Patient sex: F
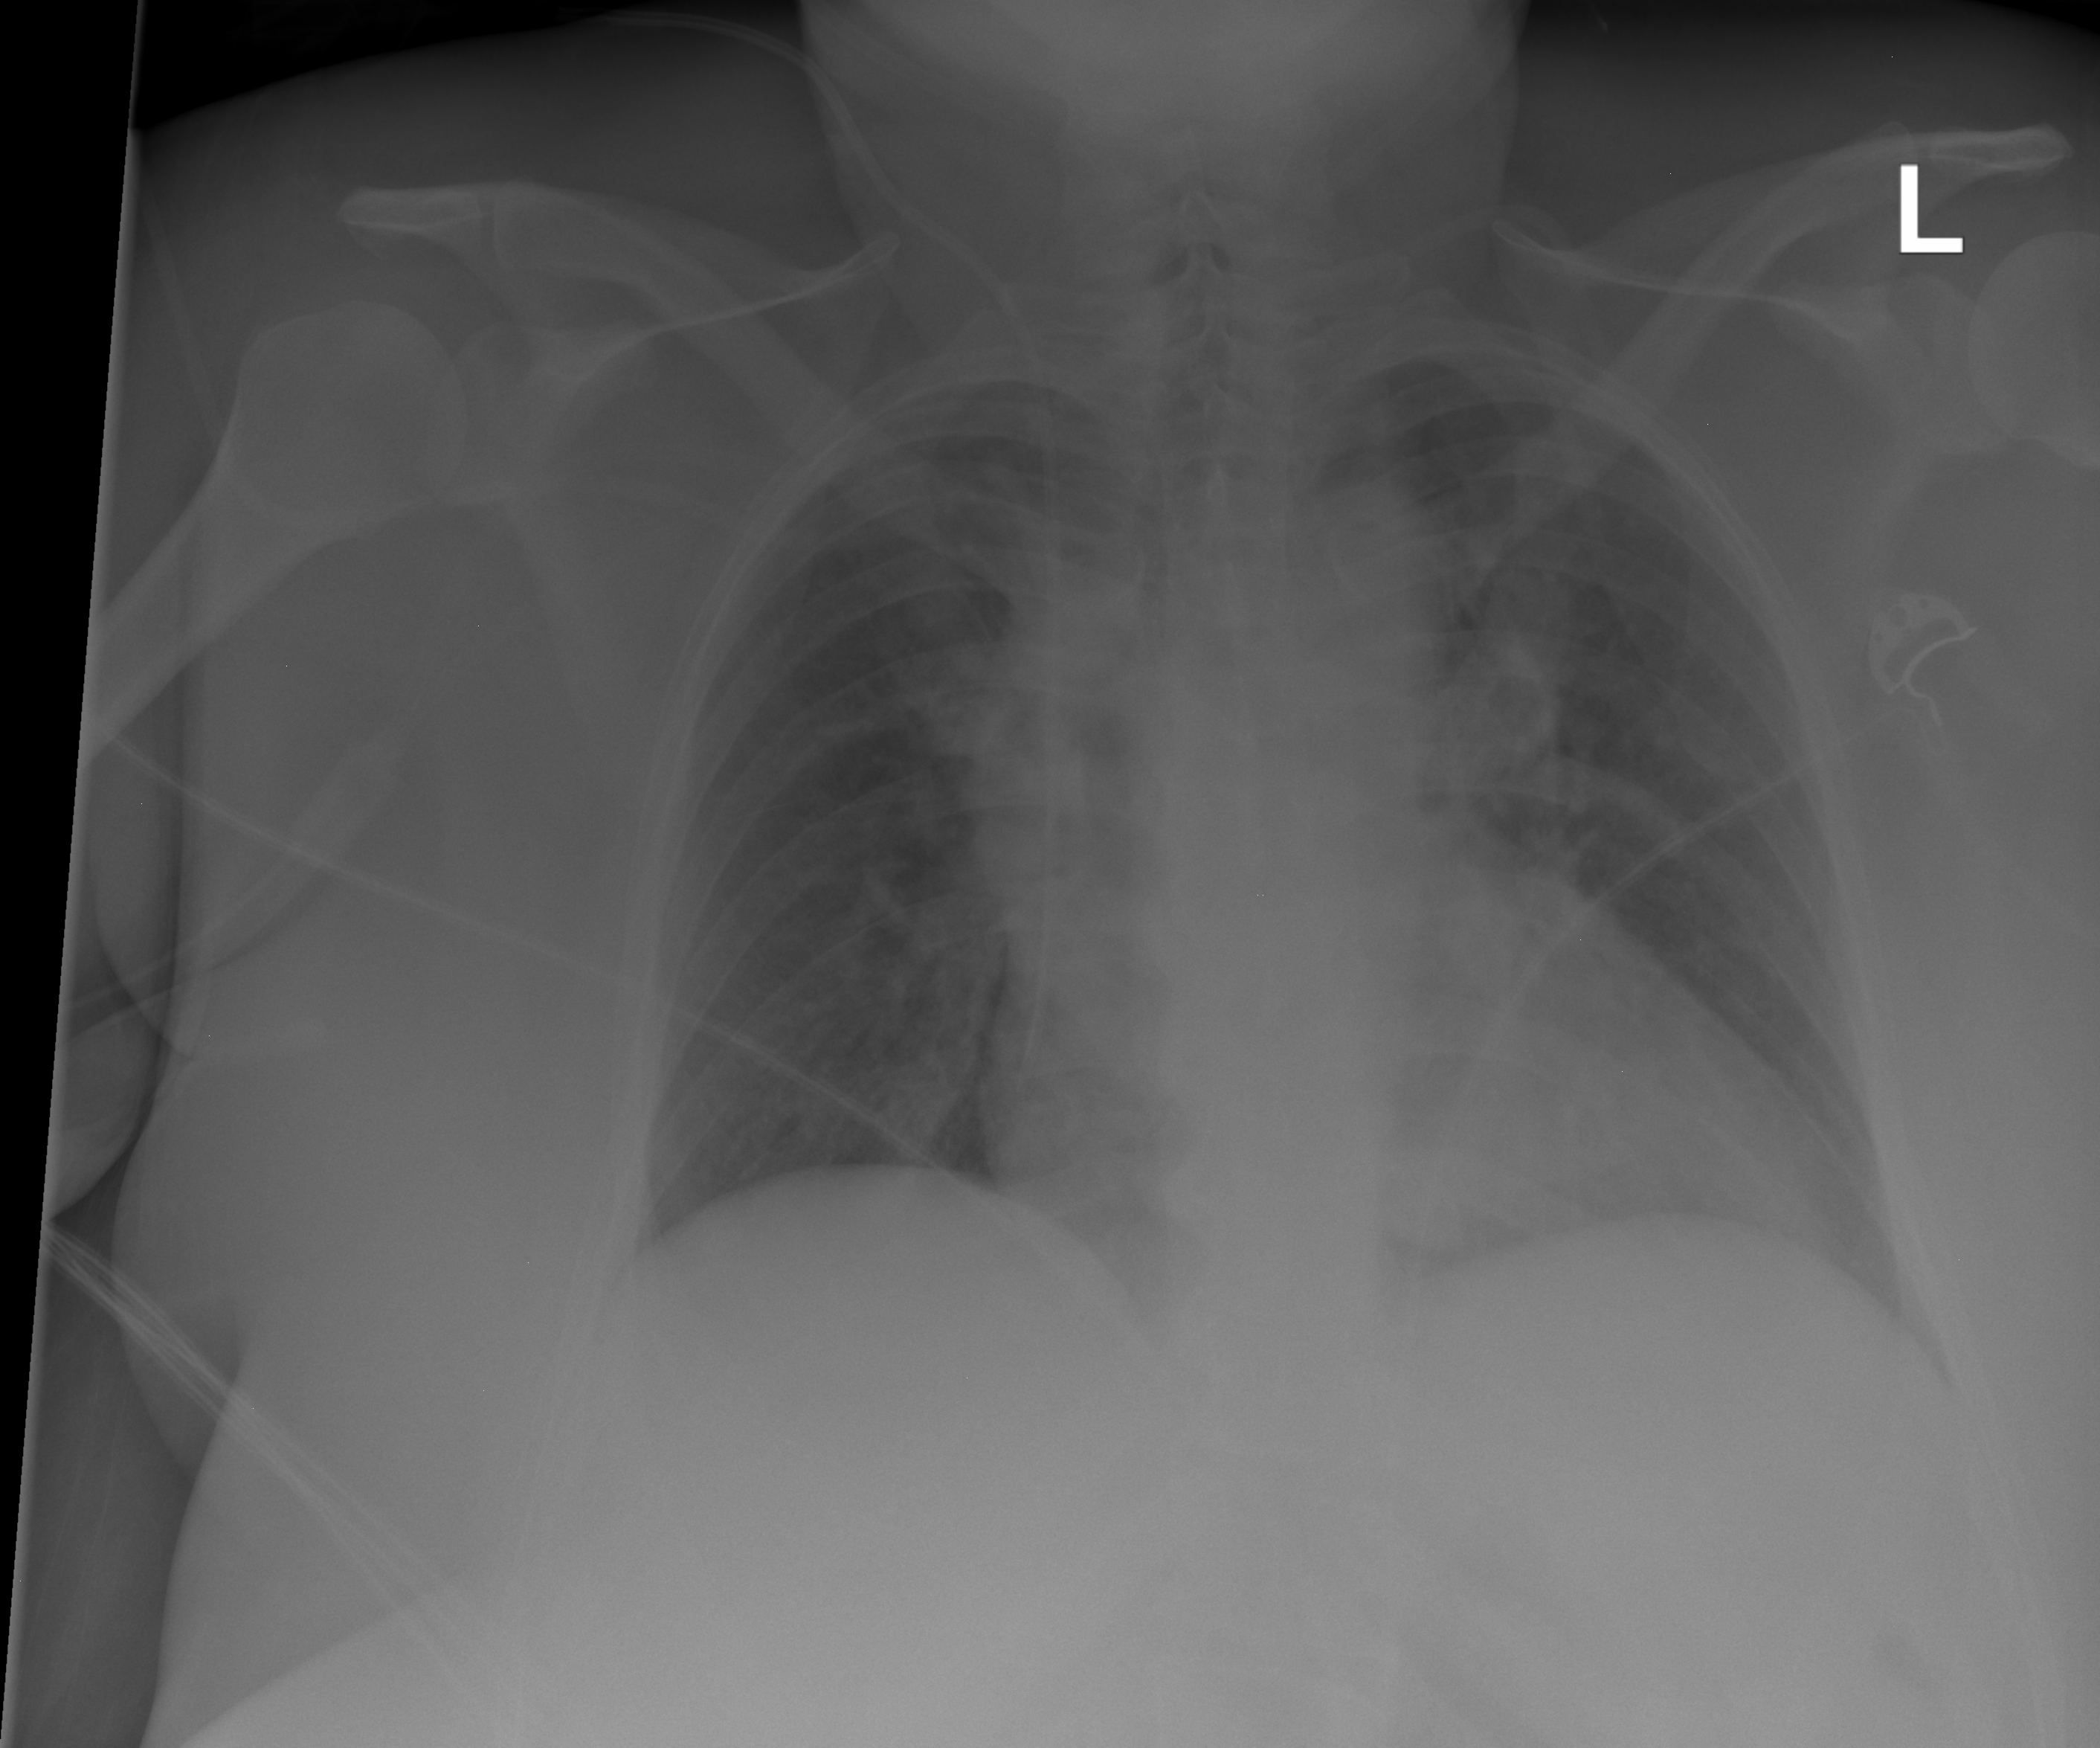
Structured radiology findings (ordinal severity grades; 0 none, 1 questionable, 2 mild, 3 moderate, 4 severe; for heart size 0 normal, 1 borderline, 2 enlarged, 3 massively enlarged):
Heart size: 1
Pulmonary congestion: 1
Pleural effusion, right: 0
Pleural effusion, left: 0
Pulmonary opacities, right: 0
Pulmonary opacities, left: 0
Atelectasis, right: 0
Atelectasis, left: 0